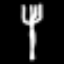
Label: fork